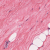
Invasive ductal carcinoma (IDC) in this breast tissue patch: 0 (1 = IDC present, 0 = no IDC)